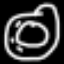
Label: donut